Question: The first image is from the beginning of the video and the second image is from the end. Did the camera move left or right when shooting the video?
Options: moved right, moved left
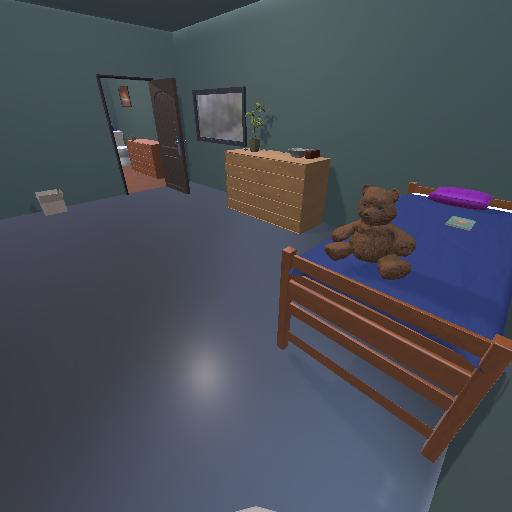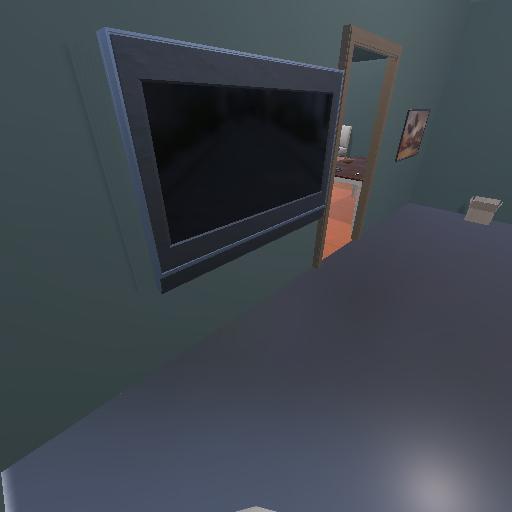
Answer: moved right